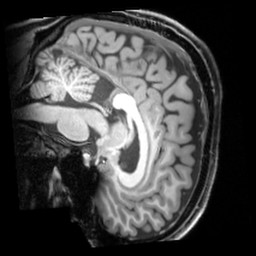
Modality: T1w
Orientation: sagittal
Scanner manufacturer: siemens
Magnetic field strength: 3 T
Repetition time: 1.9 s
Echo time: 0.00397 s